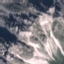
Land use / land cover: HerbaceousVegetation